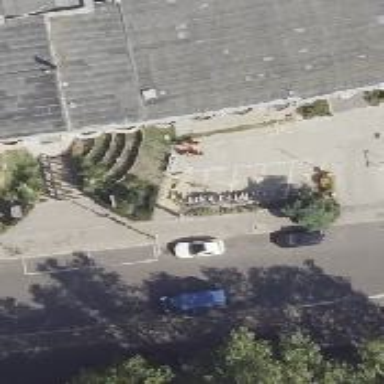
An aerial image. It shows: Bicycle rental facility.